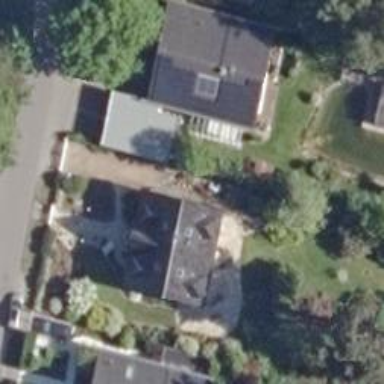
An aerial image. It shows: Detached building with gabled roof.